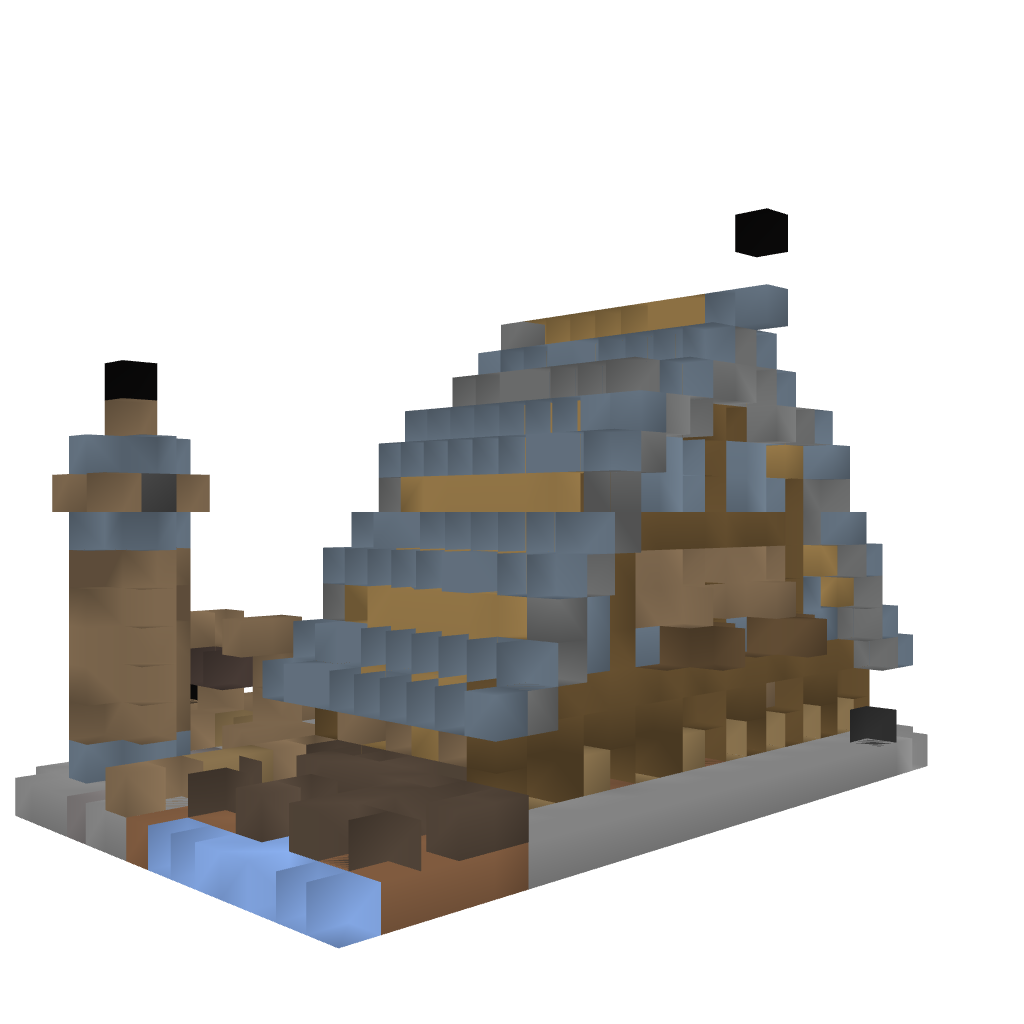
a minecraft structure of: Barn with Water Tower